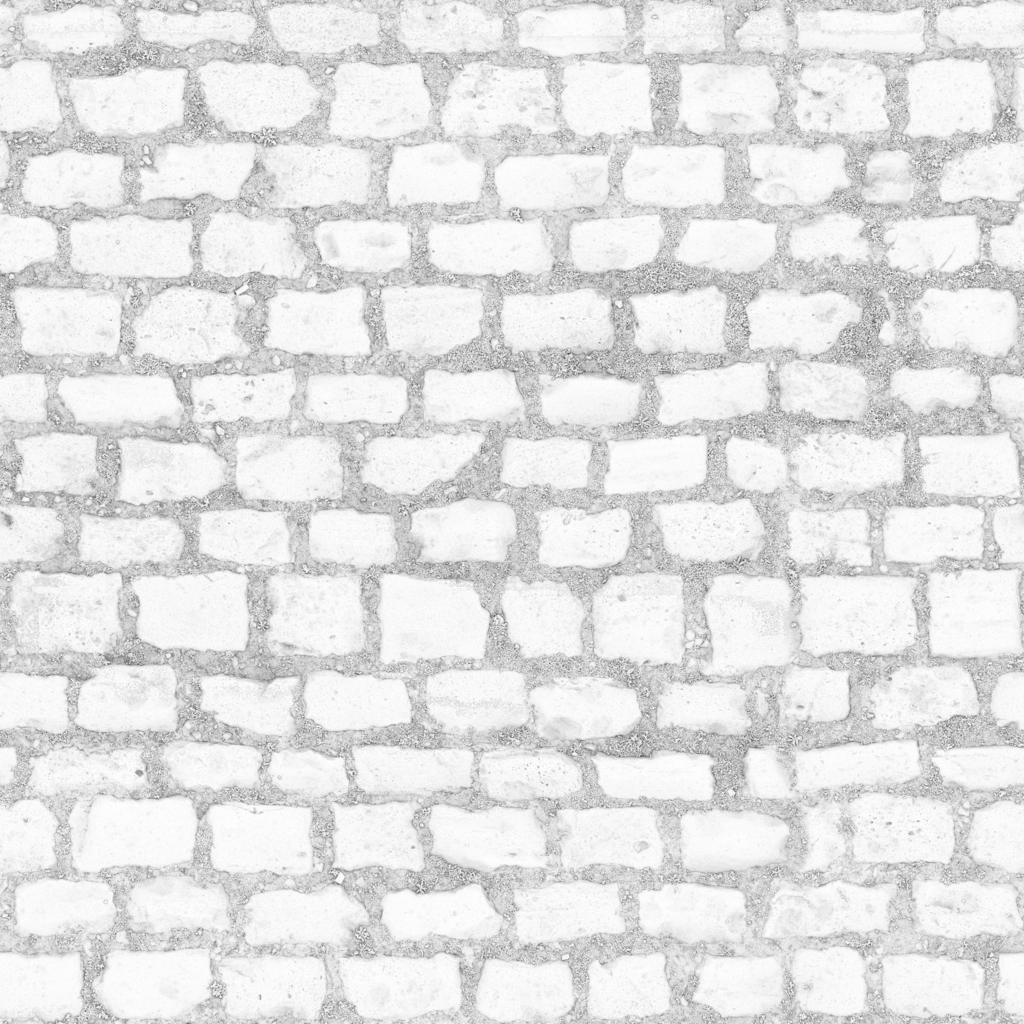
Texture map type: AmbientOcclusion